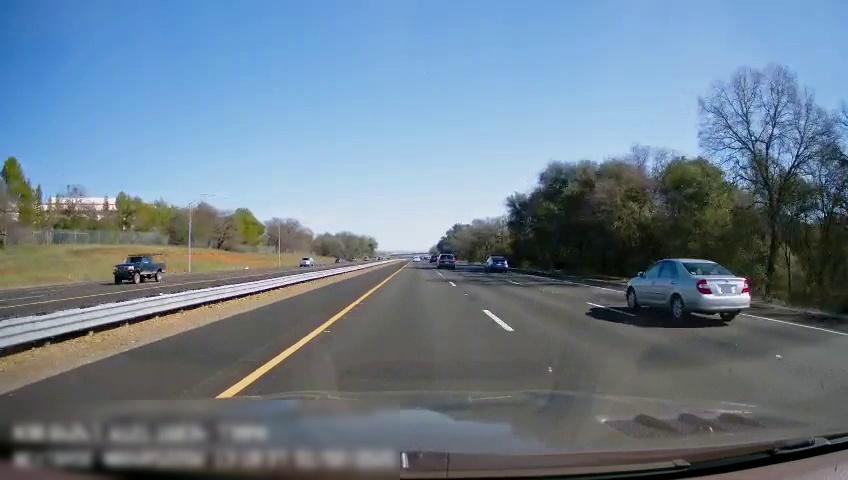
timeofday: Day
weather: Sunny
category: Drivable Space
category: Drivable Space
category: Vehicles | Truck
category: Vehicles | Truck
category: Vehicles | SUV
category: Vehicles | Car
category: Vehicles | SUV
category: Lanes | Opposite Lane
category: Lanes | Current Lane
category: Lanes | Current Lane
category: Lanes | Alternate Lane
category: Lanes | Alternate Lane